Current action and preconditions to check: trajectory_clear

Your task: For each precondition in the list above, predict whether it will hold at this action.

Consider the current scene as observed from the mobile robot's camera, and analyze the predicted future states of all dynamic agents (e.g., people, animals, vehicles, or any moving entities) within the NEXT SECOND.

IMPORTANT: Only answer "very likely" if you are absolutely certain—based on strong, clear evidence—that a dynamic agent will violate the precondition in the predicted future state. Do NOT answer "very likely" for unlikely, ambiguous, or low-probability risks.

Ask yourself for each precondition: Is there a high probability, with clear and convincing evidence, that the predicted future states of any dynamic agent will interfere with the predicted future state of the currently executing action within the NEXT SECOND, causing that precondition to fail?

Assess the risk level based on these predictions. Use "likely" or "very likely" if motions create a clear risk of interference.

Use "neutral" or "improbable" if agents are nearby but their predicted paths are clearly diverging or non-conflicting.

Failure Risk Categories: "very improbable", "improbable", "neutral", "likely", "very likely"

Answer Format: Output ONLY the probability_of_failure value from these categories: "very improbable", "improbable", "neutral", "likely", "very likely"

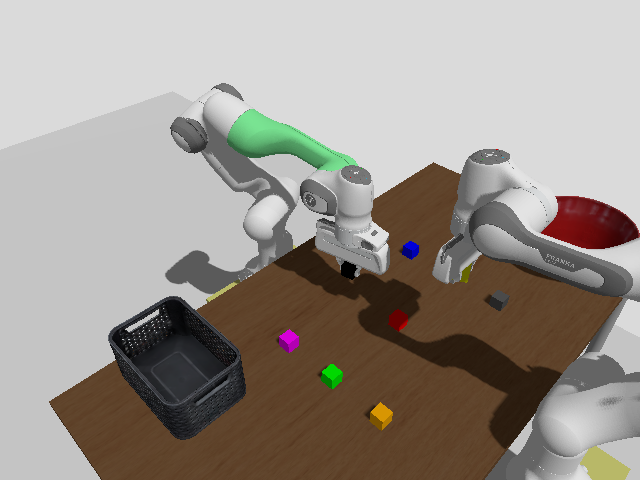

Answer: improbable